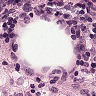
Metastatic tissue present: no